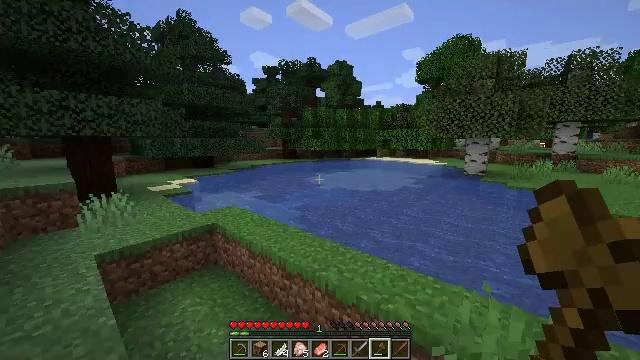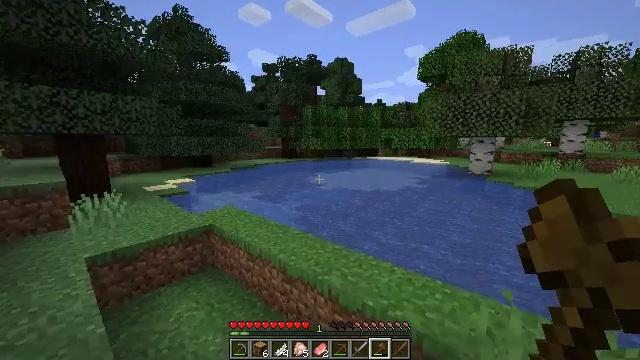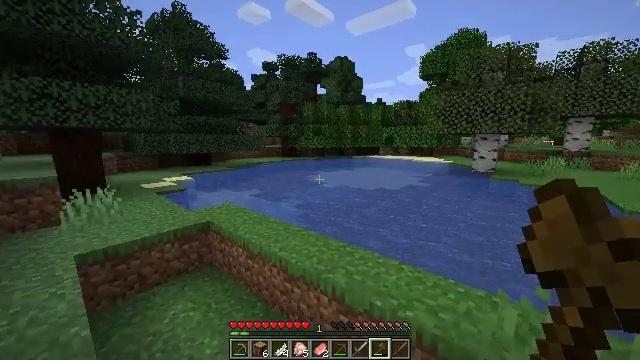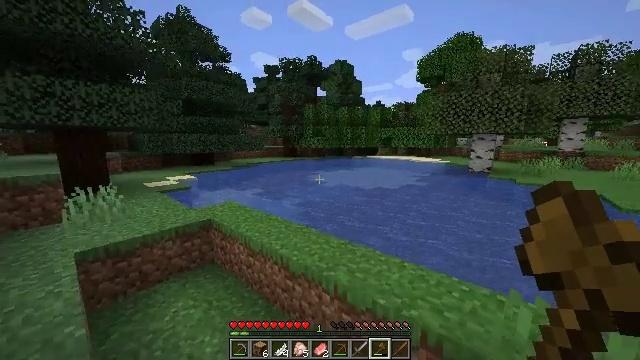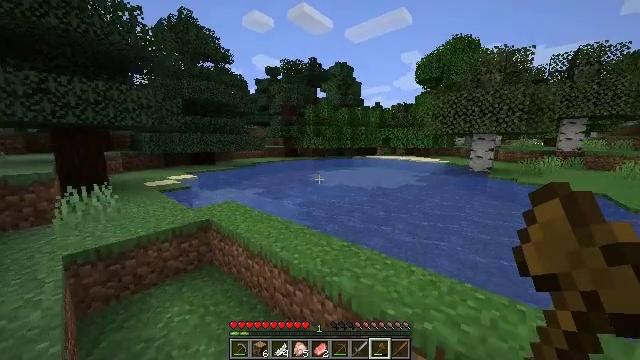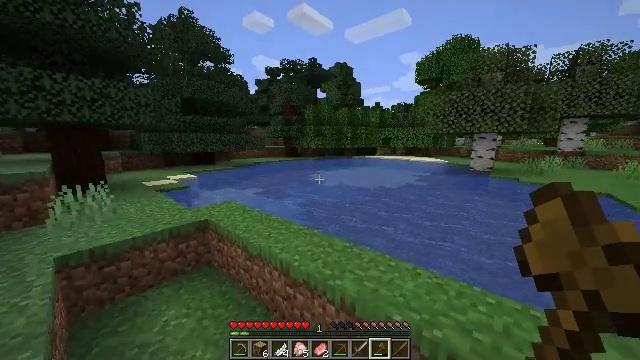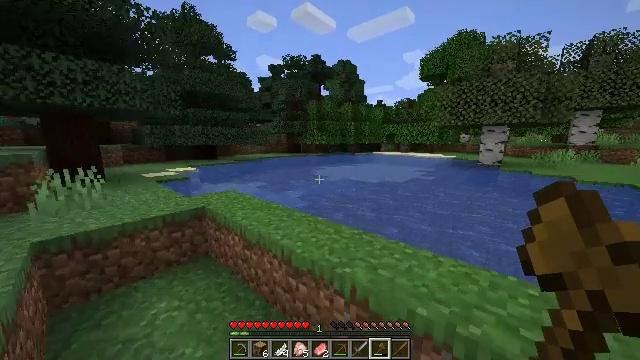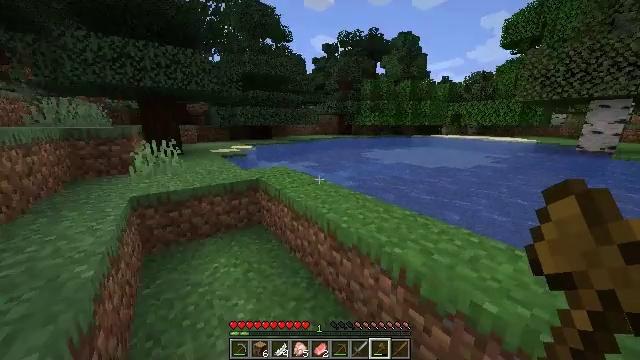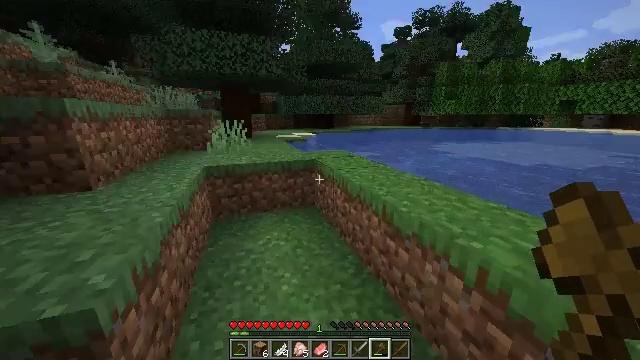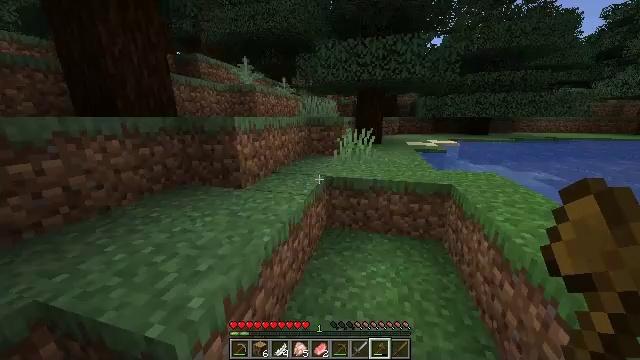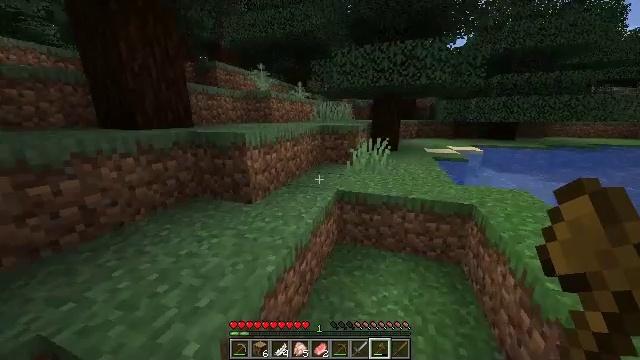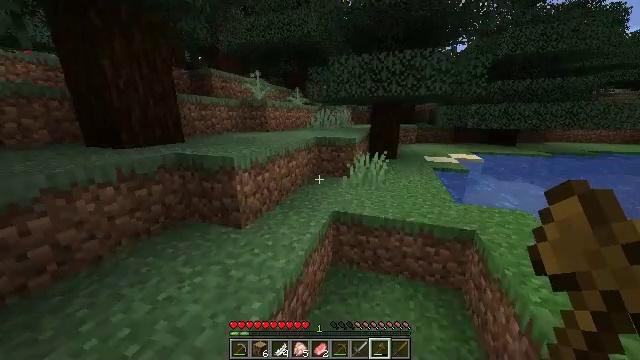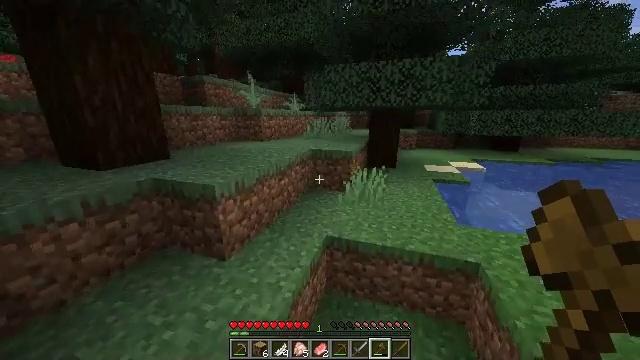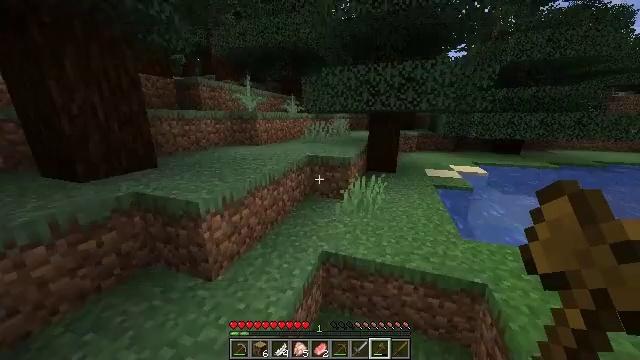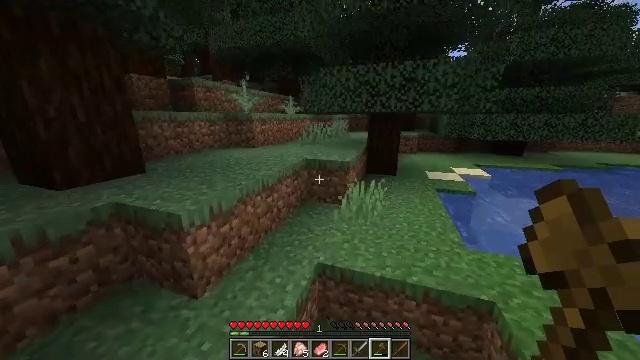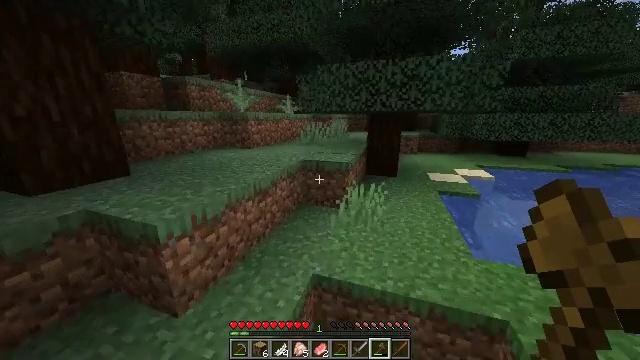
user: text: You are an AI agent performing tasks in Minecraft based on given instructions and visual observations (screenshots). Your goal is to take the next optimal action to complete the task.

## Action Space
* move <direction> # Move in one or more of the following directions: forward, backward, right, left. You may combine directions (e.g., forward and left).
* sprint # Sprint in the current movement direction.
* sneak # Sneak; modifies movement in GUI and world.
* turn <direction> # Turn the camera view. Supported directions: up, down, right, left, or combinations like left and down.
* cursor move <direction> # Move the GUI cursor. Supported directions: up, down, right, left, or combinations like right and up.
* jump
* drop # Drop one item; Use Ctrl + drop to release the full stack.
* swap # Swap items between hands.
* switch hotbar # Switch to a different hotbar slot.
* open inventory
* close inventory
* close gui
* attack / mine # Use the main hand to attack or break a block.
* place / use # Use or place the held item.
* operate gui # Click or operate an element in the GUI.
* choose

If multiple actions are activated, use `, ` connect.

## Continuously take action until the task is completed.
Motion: motion action
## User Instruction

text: Mine the peony flower from the ground.
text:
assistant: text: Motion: move forward, sprint
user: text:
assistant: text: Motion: move forward, sprint
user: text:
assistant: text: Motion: move forward, sprint
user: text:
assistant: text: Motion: move forward, sprint
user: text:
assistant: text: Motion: move forward, sprint
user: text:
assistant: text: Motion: move forward, sprint, jump
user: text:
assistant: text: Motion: move forward, sprint, turn left and down, jump
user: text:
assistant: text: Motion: move forward, sprint, turn left and down, jump
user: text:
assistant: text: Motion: move forward, sprint, turn left, jump
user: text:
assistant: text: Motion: move forward, sprint, turn left, jump
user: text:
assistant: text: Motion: move forward, sprint, jump
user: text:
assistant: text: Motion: move forward, sprint
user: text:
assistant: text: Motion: move forward, sprint
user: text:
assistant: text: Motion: move forward, sprint
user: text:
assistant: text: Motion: move forward, sprint
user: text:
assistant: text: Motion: move forward, sprint
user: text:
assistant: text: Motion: move forward, sprint
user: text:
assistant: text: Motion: move forward, sprint
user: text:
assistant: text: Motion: move forward, sprint
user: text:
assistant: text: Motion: move forward, sprint, jump
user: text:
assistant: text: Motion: move forward, sprint, jump
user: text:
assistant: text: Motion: move forward, sprint, jump
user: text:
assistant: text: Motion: move forward, sprint, jump
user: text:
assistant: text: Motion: move forward, sprint, turn left, jump
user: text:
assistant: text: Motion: move forward, sprint, turn left and up
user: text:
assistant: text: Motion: move forward, sprint, turn left and up
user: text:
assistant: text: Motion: move forward, sprint, turn left and down
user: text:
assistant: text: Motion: move forward, sprint
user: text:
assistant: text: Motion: move forward, sprint
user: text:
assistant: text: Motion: move forward, sprint, jump